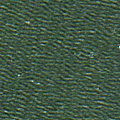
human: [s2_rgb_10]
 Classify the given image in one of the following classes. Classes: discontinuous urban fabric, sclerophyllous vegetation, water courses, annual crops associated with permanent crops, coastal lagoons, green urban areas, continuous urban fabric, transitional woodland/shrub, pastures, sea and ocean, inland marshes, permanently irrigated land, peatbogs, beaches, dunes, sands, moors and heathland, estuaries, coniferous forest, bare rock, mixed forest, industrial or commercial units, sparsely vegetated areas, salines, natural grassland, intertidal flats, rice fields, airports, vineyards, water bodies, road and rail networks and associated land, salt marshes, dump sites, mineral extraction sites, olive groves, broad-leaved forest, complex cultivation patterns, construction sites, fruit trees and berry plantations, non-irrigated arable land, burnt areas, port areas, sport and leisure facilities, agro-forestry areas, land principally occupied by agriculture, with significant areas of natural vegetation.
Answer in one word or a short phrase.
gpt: sea and ocean